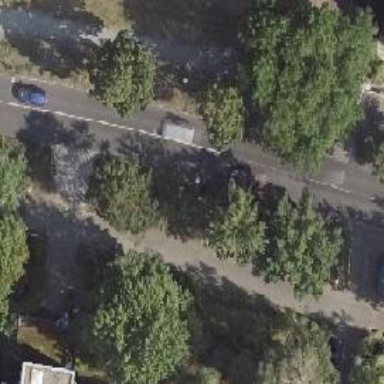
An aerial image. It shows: Secondary road with separate cycle track and asphalt surface.